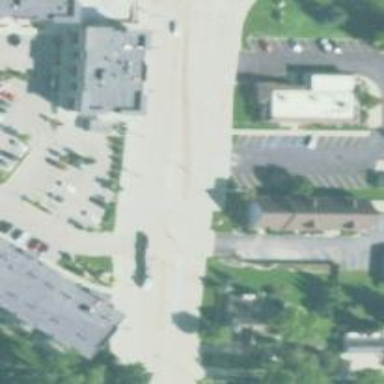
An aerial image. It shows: Marked crossing on the road.